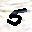
Label: 5